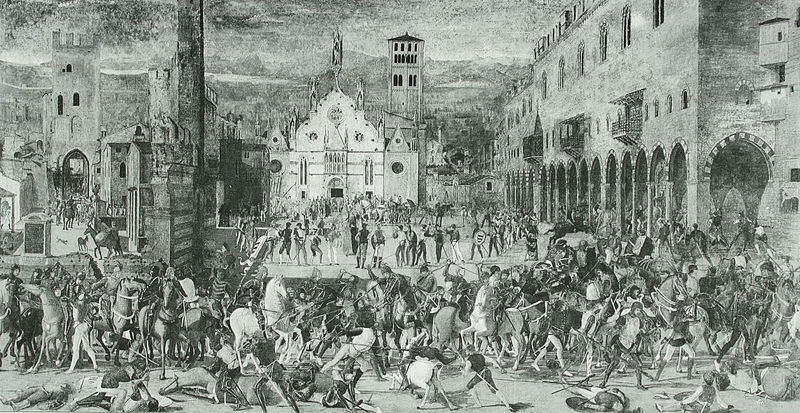
Titel: Die Vertreibung der Bonacolsi aus Mantua 1328
Künstler: Domenico Morone
Standort: Mantua
Institution: Museo del Palazzo Ducale
Schlagwörter: gemälde, himmel, kampf, schatten, weiß, wolken, kirchturm, menschen, stadt, fenster, grau, licht, männer, nacht, schwarz, szene, säule, säulen, zeichnung, gebäude, menge, wand, architektur, leiche, tod, tot, kirche, renaissance, pferd, pferde, reiter, turm, chaos, zaumzeug, fassade, fassaden, italien, berge, grafik, graphik, platz, krieg, schlacht, unwetter, könig, lanze, soldaten, tor, zinnen, eindruck, galerie, kirchen, bögen, schild, tusche, burg, türme, druck, radierung, militär, schilder, schwarzweiß, schwert, schwerter, uniformen, waffen, aufstand, durcheinander, gemetzel, tote, verletzte, getümmel, rathaus, ritter, rüstung, schimmel, sieg, tore, wappen, spitzbogen, niederlage, mittelalter, rundbögen, krieger, florenz, lanzen, speer, kupferstich, laubengang, kirsche, campanile, kriche, olatz, gewimmel, sacco, gebäde, galeri, galeria, lucca, sdchlacht, guelfen, ghibellinen, meng3